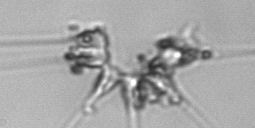
Label: Asterionellopsis_glacialis